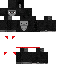
A male skeleton skin with dark skin, wearing brown helmet dressed in a black armor chest and black pants, featuring a closed mouth.